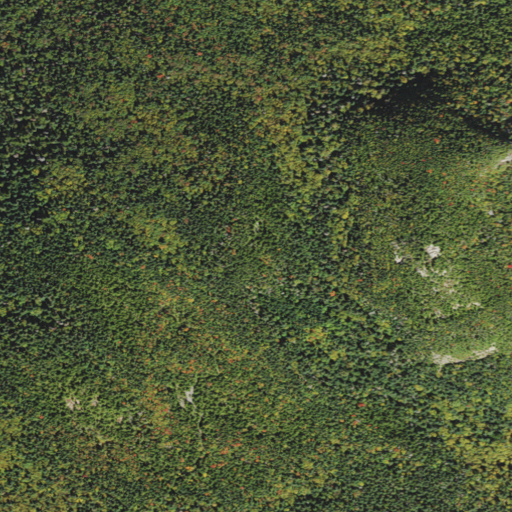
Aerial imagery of mountain in New Hampshire named Mount Avalon containing evergreen forest and mixed forest